高二 · 解析几何
设抛物线 $\mathrm{C}: y^{2}=2 p x(\mathrm{p}>0)$ 的焦点为 $\mathrm{F}$, 点 $\mathrm{M}$ 在 $\mathrm{C}$ 上, $|M F|=5$, 若以 $M F$ 为直径的圆过点 $(0,2)$, 则 $\mathrm{C}$ 的方程为

答案: C

解析: 解答: 由题意知: $F\left(\frac{p}{2}, 0\right)$, 准线方程为 $x=-\frac{p}{2}$, 则由抛物线的定义知, $X_{M}=5-\frac{p}{2}$, 设以 $\mathrm{MF}$ 为直径的圆的圆心为 $\left(\frac{5}{2}, \frac{y_{M}}{2}\right)$, 所以圆的方程为 $\left(x-\frac{5}{2}\right)^{2}+\left(y-\frac{y_{M}}{2}\right)^{2}=\frac{25}{4}$, 又因为过点( 0,2 , , 所以 $y_{M}=4$, 又因为点 $\mathrm{M}$ 在 $\mathrm{C}$ 上, 所以 $16=2 \mathrm{p}\left(5-\frac{p}{2}\right)$, 解得 $p=2$ 或 $p=8$, 所以抛物线 $\mathrm{C}$ 的方程为 $y^{2}=4 x$ 或 $y^{2}=16 x$,故选 C.

分析：结合已知条件,设出圆心坐标,然后借助抛物线的定义,确定抛物线的方程.

11. 过抛物线焦点 $F$ 的直线与抛物线相交于 $A 、 B$ 两点, 若 $A 、 B$ 在抛物线准线上的射影是 $A_{1} 、 B_{1}$, 则 $\angle A_{1} F B_{1}$ 等于 $(\quad)$

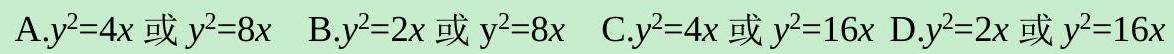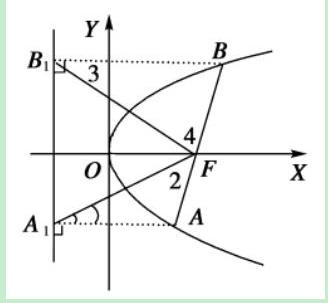
A. $45^{\circ}$
B. $60^{\circ} \mathrm{C} \cdot 90^{\circ}$
D. $120^{\circ}$
答案: C
解析: 解答: 由抛物线的定义得, $|A F|=\left|A A_{1}\right|,|B F|=\left|B B_{1}\right|, \therefore \angle 1=\angle 2$,

$$
\begin{aligned}
& \angle 3=\angle 4, \text { 又 } \angle 1+\angle 2+\angle 3+\angle 4+\angle A_{1} A F+\angle B_{1} B F=360^{\circ}, \\
& \text { 且 } \angle A_{1} A F+\angle B_{1} B F=180^{\circ}, \therefore \angle 1+\angle 2+\angle 3+\angle 4=180^{\circ}, \\
& \therefore 2(\angle 2+\angle 4)=180^{\circ}, \text { 即 } \angle 2+\angle 4=90, \text { 故 } \angle A_{1} F B=90^{\circ} \text {. 故选 C. }
\end{aligned}
$$

分析: 结合已知条件, 因为 $A 、 B$ 在抛物线准线上的射影是 $A_{1} 、 B_{1},|O F| / /\left|A A_{1}\right|,|O F| / /\left|B B_{1}\right|$,抛物线的定义得, $|A F|=\left|A A_{1}\right|,|B F|=\left|B B_{1}\right|$, 可得 $\angle 3=\angle 4, \angle 1=\angle 2$, 求解即可。